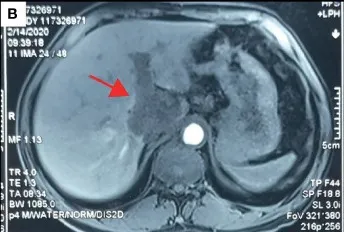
Computed tomography (CT) scans revealed the changes of the primary lesion over time. (B) CT results (February 14, 2020) at the first imaging evaluation.
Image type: radiology (mri)